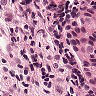
Metastatic tissue present: yes